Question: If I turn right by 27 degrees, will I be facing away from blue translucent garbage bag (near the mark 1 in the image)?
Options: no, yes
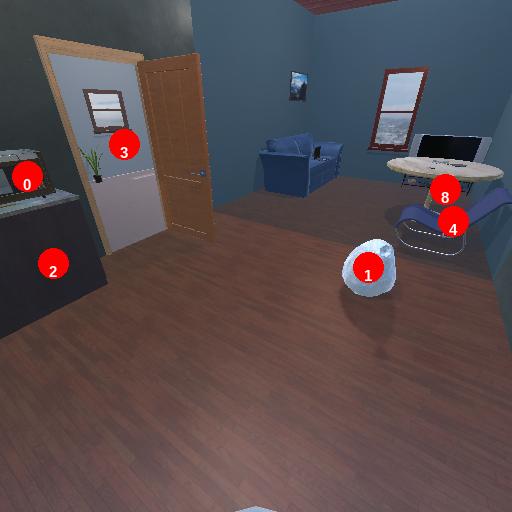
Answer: no